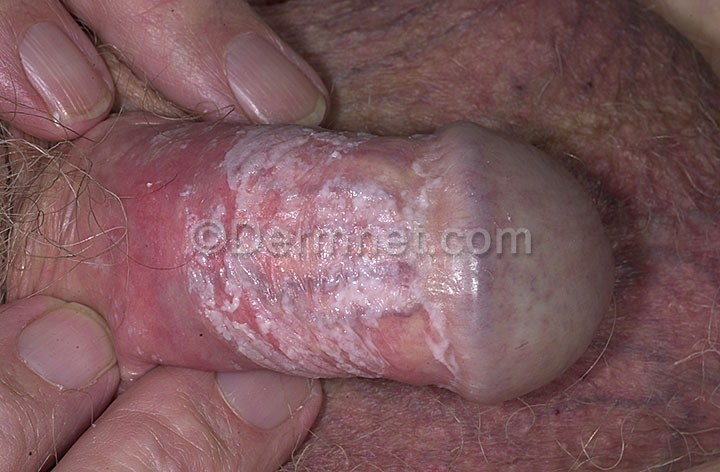
Disease: Tinea Ringworm Candidiasis and other Fungal Infections